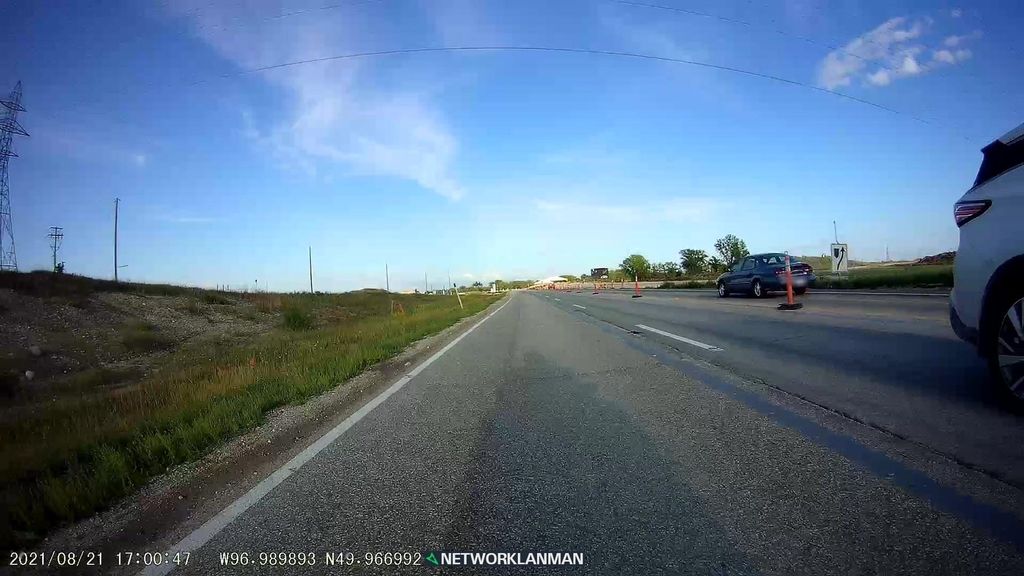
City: winnipeg